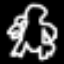
Label: frog